Question: I've got a table like this and I want to select those rows:

so if there are more than 3 records with speed=0 in a row (consecutive), it'll be selected.
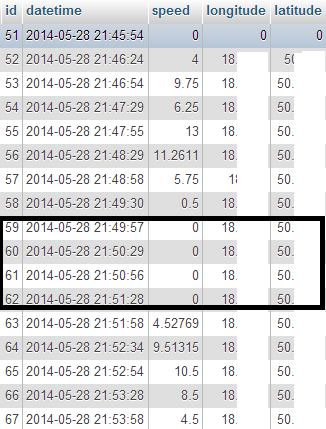
Answer: '''
SELECT *
FROM table_name tn
WHERE
((SELECT COUNT(1) FROM table_name WHERE id=tn.id+1 AND speed=0)>0 AND
(SELECT COUNT(1) FROM table_name WHERE id=tn.id+2 AND speed=0)>0) OR
((SELECT COUNT(1) FROM table_name WHERE id=tn.id-1 AND speed=0)>0 AND
(SELECT COUNT(1) FROM table_name WHERE id=tn.id-2 AND speed=0)>0) OR
((SELECT COUNT(1) FROM table_name WHERE id=tn.id+1 AND speed=0)>0 AND
(SELECT COUNT(1) FROM table_name WHERE id=tn.id-1 AND speed=0)>0)
'''